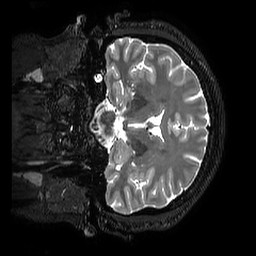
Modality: T2w
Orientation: coronal
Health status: ill
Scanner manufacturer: philips
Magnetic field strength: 3 T
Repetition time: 2.5 s
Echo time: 0.331 s